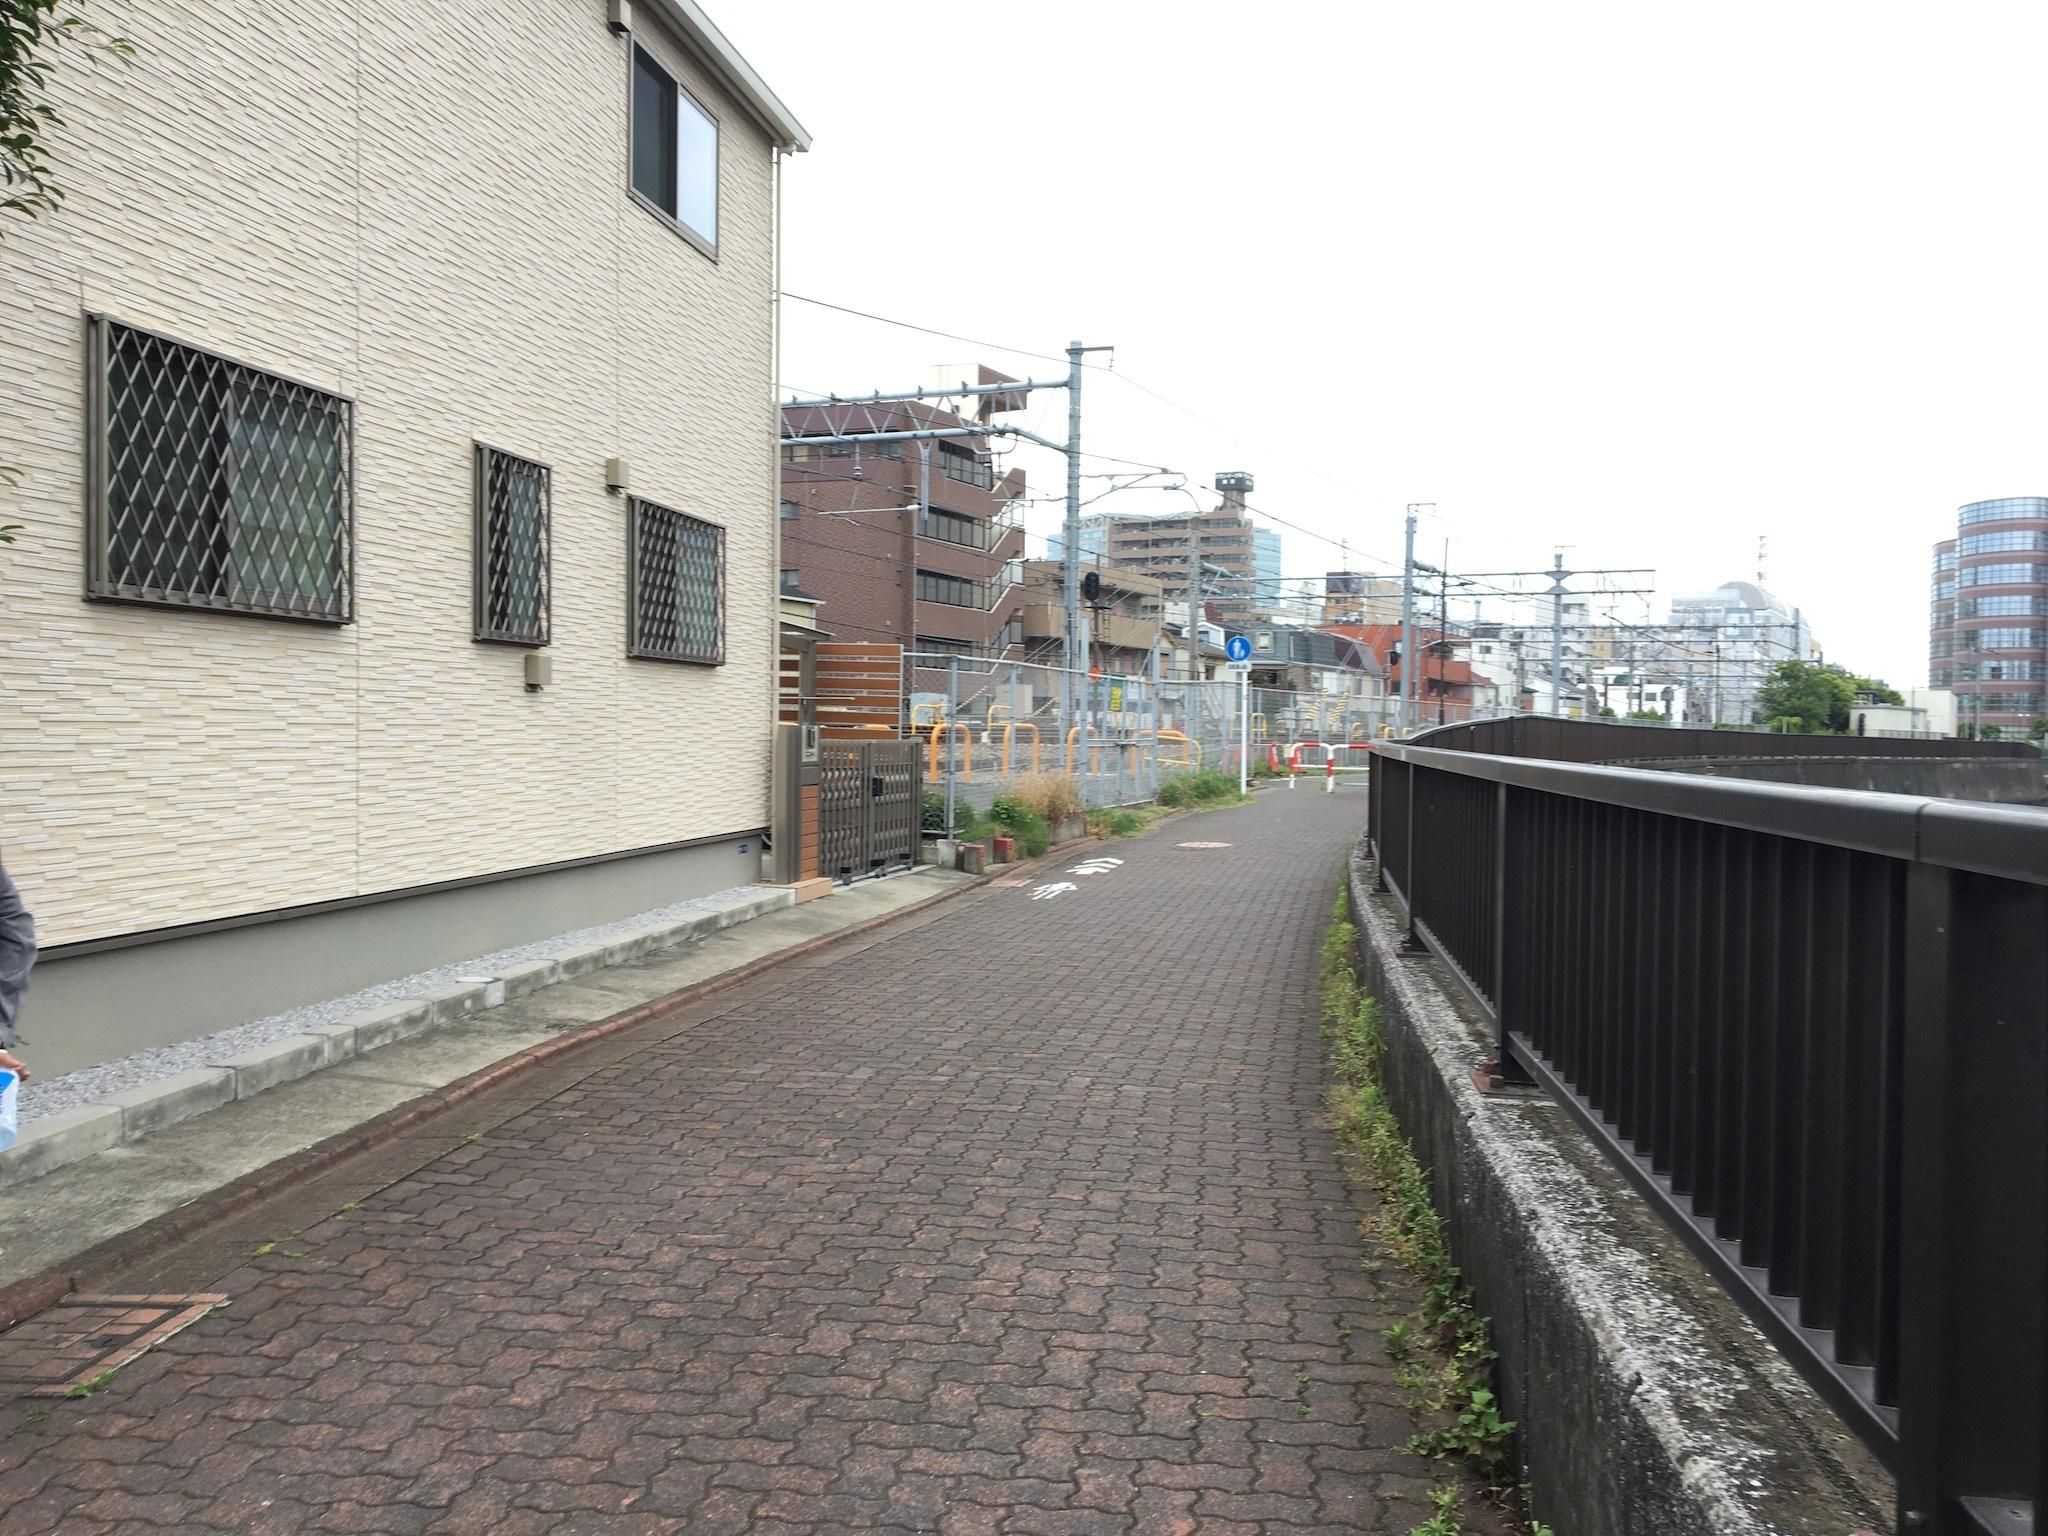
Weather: clear
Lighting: day
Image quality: good
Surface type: walking surface
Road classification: cycleway, residential
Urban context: urban centre
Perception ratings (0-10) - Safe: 0.89, Lively: 5.71, Beautiful: 5.09, Boring: 1.43, Depressing: 6.67, Wealthy: 3.11